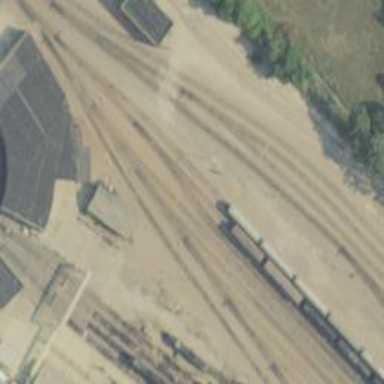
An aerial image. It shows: Railway siding for service.